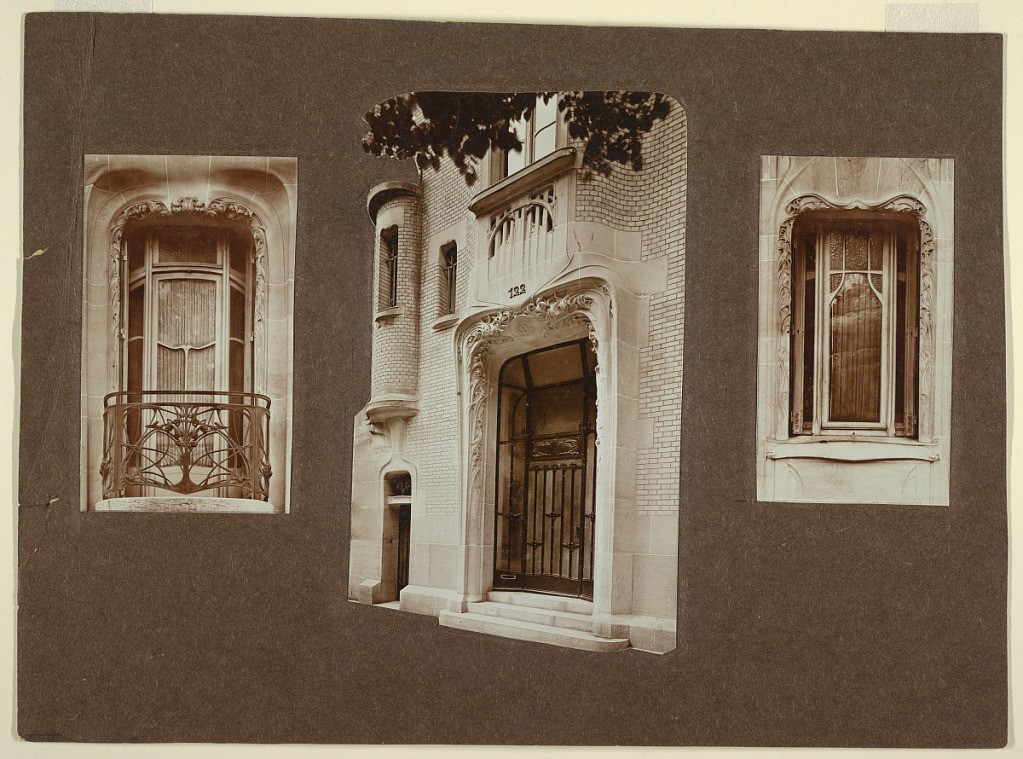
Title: Detail of Windows and Door of House of Hector Guuimard, 22 Rue Mozart
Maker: Hector Guimard, French, 1867–1942
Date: ca. 1910
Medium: Photographic print on sensitized paper
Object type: Photograph
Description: Photographs depicting windows and doors on Hector Guimard's house. At left, a large window with cast bronze balustrade. At center, seen from the right, the front entrance to the house with grillework. Pictured right, another window without grillework.